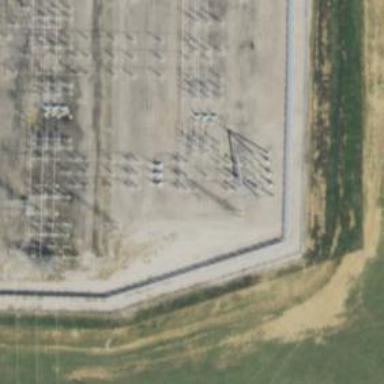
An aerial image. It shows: Switch used for power control.